Aerial crown-view tile of a tropical tree (Barro Colorado Island, Panama), acquired 20241216:
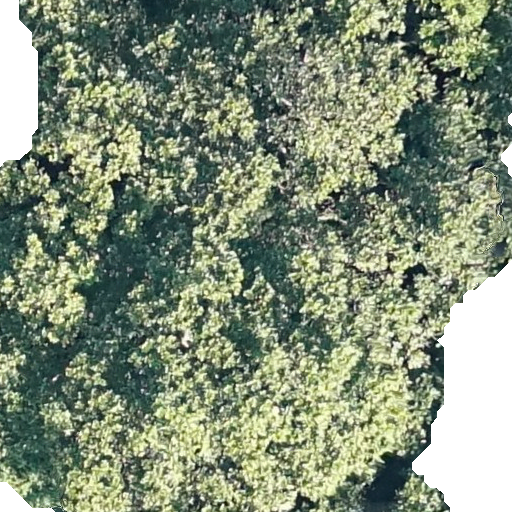
Species: Anacardium excelsum
GBIF accepted scientific name: Anacardium excelsum
Crown area: 609.279 m²